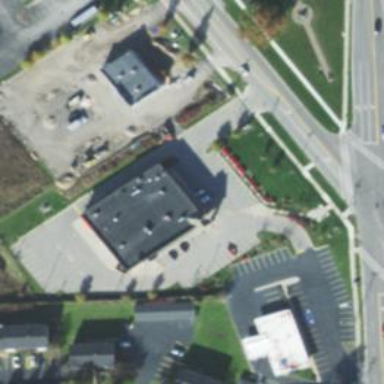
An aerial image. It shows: Retail building.